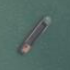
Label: Sand_carrier